高二 · 度量几何学
10. 如图所示, 分别写出适合下列条件的角的集合:

 (1)终边落在射线 $O M$ 上;

(2)终边落在直线 $O M$ 上;

(3)终边落在阴影区域内(含边界).
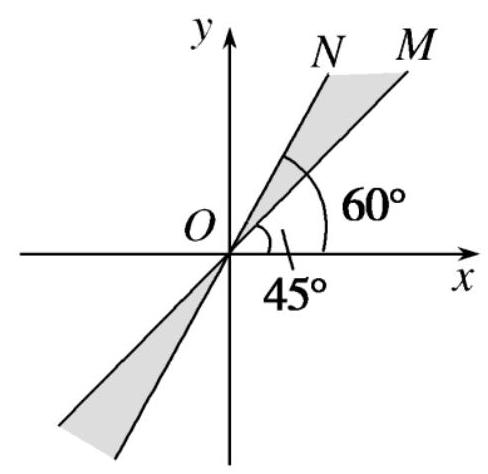
答案: (1)终边落在射线 $O M$ 上的角的集合为 $A=\\left\\{\\alpha \\mid \\alpha=45^{\\circ}+k \\cdot 360^{\\circ}, k \\in \\mathbf{Z}\\right\\}$.

(2)由(1)得终边落在射线 $O M$ 上的角的集合为 $A=\\left\{\\alpha \\mid \\alpha=45^{\\circ}+k \\cdot 360^{\\circ}, k \\in \\mathbf{Z}\\right\}$, 终边落在射线 $O M$ 反向延长线上的角的集合为 $B=\\left\\{\\alpha \\mid \\alpha=225^{\\circ}+k \\cdot 360^{\\circ}, k\\= \\in \\mathbf{Z}\\right\\}$,

则终边落在直线 $O M$ 上的角的集合为

$A \\cup B=\\left\\{\alpha \\mid \\alpha=45^{\\circ}+k \\cdot 360^{\\circ}, k \\in \\mathbf{Z}\\right\\} \\cup\\left\\{\\alpha \\mid \\alpha=225^{\\circ}+k \\cdot 360^{\\circ}, k \\in \\mathbf{Z}\\right\\}$

$=\left\{\alpha \mid \alpha=45^{\circ}+2 k \cdot 180^{\circ}, k \in \mathbf{Z}\right\} \cup\left\{\alpha \mid \alpha=45^{\circ}+(2 k+1) \cdot 180^{\circ}, k \in \mathbf{Z}\right\}=\left\{\alpha \mid \alpha=45^{\circ}+n \cdot 180^{\circ}, n \in \mathbf{Z}\right\}$.

(3)终边落在直线 $O N$ 上的角的集合为

$C=\\left\\{\\beta \\mid \\beta=60^{\\circ}+n \\cdot 180^{\\circ}, n \\in \\mathbf{Z}\\right\\}$,

则终边落在阴影区域内(含边界)的角的集合为 $S=\\left\\{\alpha \\mid 45^{\\circ}+n \\cdot 180^{\\circ} \\leqslant \\alpha \\leqslant 60^{\\circ}+n \\cdot 180^{\\circ}, n \\in \\mathbf{Z}\\right\\}$.